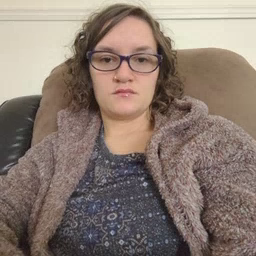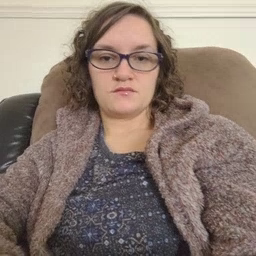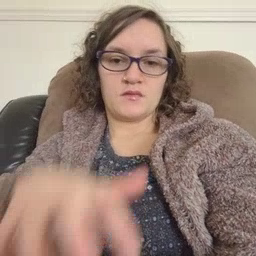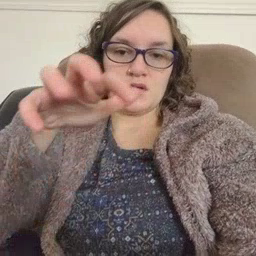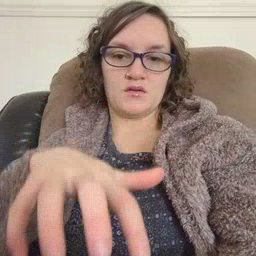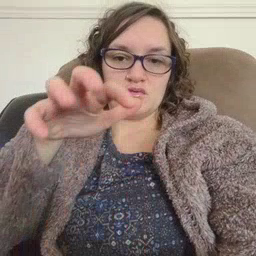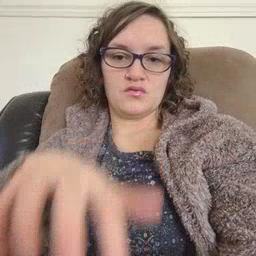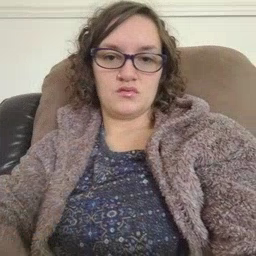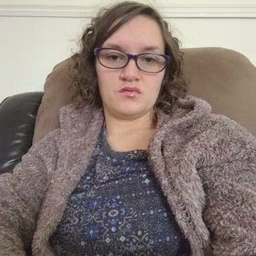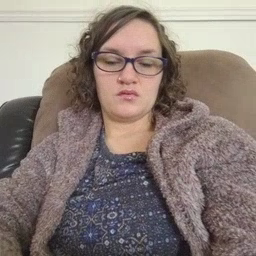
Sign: alligator